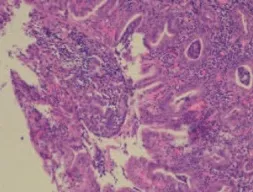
(B) Gastric adenocarcinoma of gastric body HE staining. X 40.
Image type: pathology (h&e)